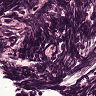
Metastatic tissue present: no